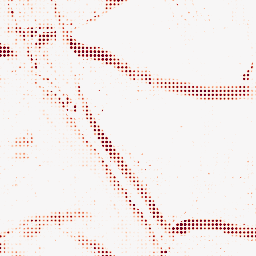
Category: morphological
Decomposition family: morphological_ellipse
Decomposition parameters: operation: opening
width: 20
height: 5
Upsampling method: sinc_blackman
Upsampling parameters: scale: 8
kernel_size: 4
Upsampling scale: 8